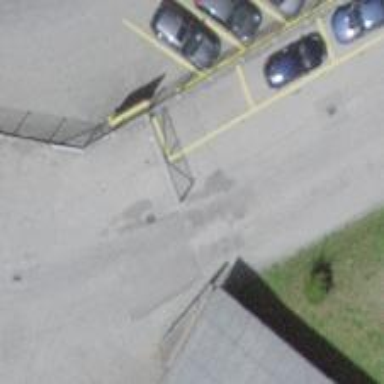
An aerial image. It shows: Gate.